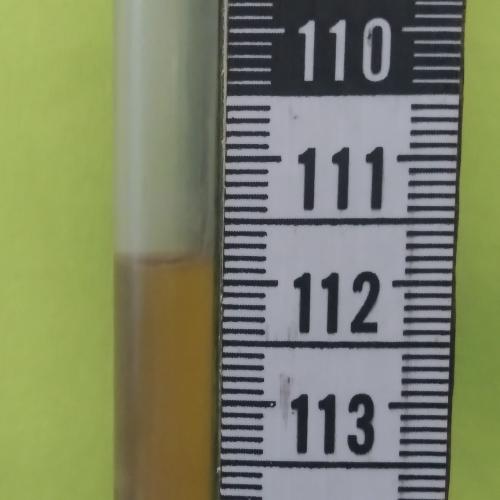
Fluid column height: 111.8 cm